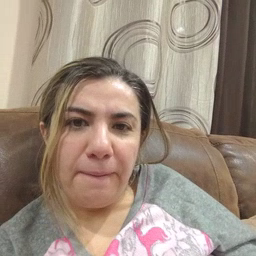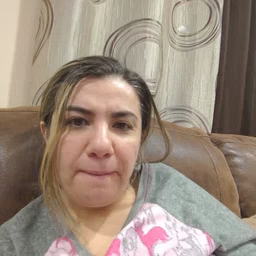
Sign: gift